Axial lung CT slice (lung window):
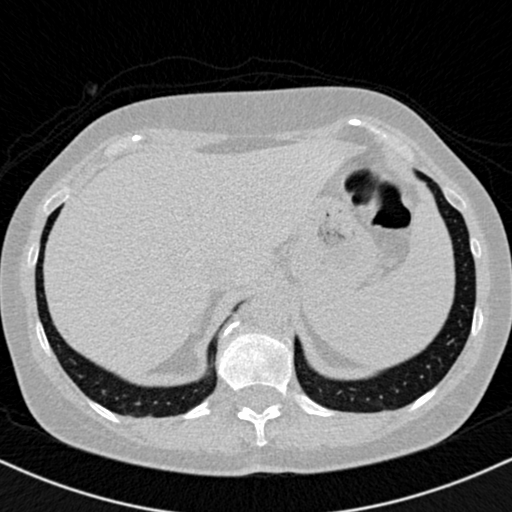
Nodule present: no